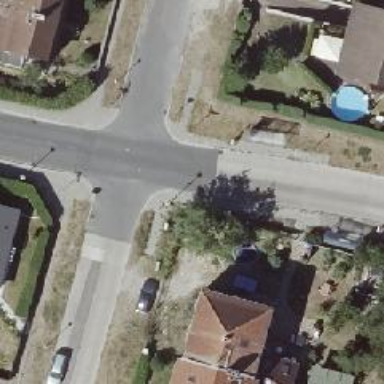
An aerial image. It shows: Unmarked road crossing.